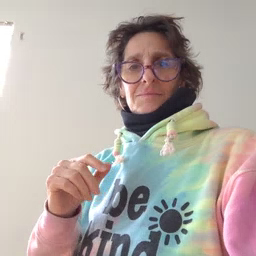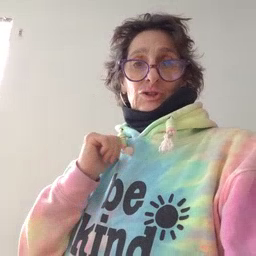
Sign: jacket